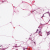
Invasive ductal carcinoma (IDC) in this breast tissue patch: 0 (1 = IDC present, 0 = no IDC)